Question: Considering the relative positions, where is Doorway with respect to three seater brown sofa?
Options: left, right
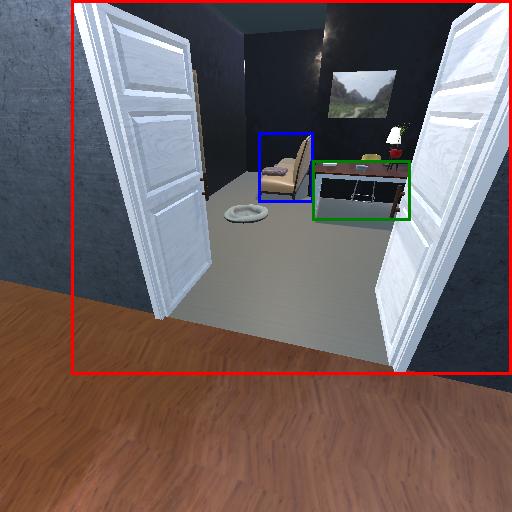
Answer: left